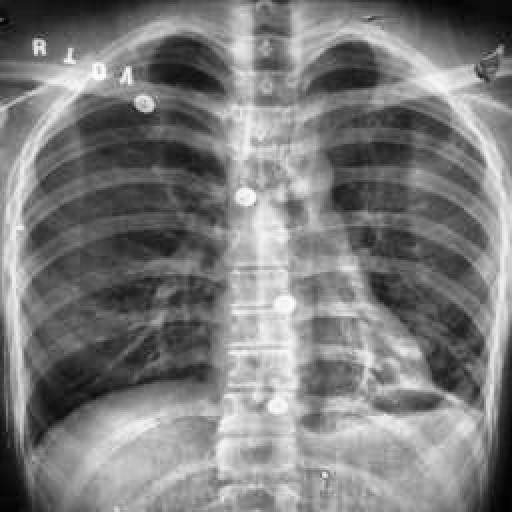
Finding: TUBERCULOSIS